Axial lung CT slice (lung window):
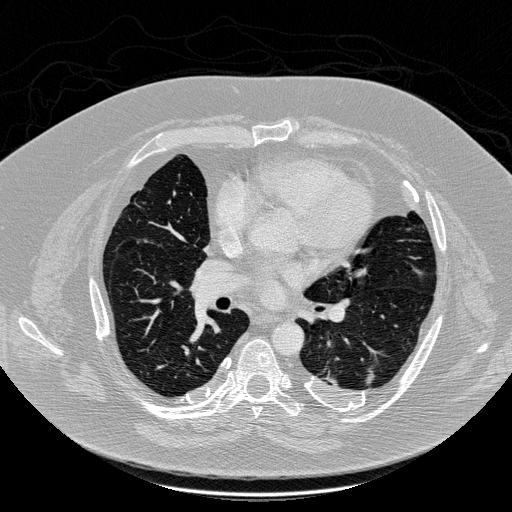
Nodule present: no